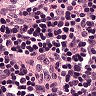
Metastatic tissue present: no